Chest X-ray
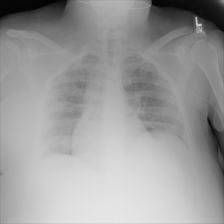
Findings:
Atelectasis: negative
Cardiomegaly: negative
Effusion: negative
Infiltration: negative
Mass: negative
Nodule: negative
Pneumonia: negative
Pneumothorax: negative
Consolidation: negative
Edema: negative
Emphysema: negative
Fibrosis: negative
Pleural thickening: negative
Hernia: negative